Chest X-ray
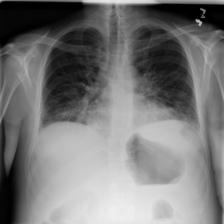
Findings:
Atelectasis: negative
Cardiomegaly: negative
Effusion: positive
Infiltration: positive
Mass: negative
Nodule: negative
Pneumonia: negative
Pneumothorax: negative
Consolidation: negative
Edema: negative
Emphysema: negative
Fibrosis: negative
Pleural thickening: negative
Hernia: negative